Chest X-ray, PA view. Patient: 58 years old, sex F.
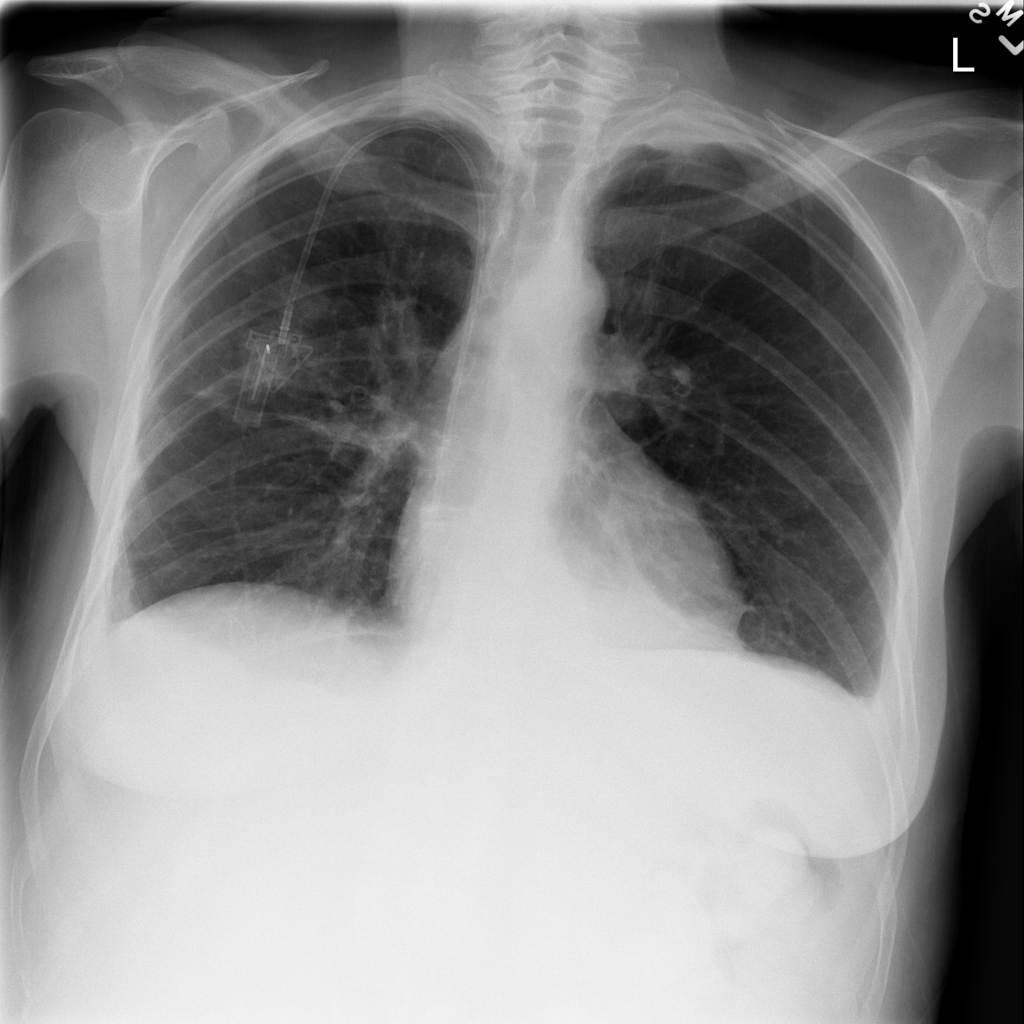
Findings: Atelectasis, Effusion, Mass